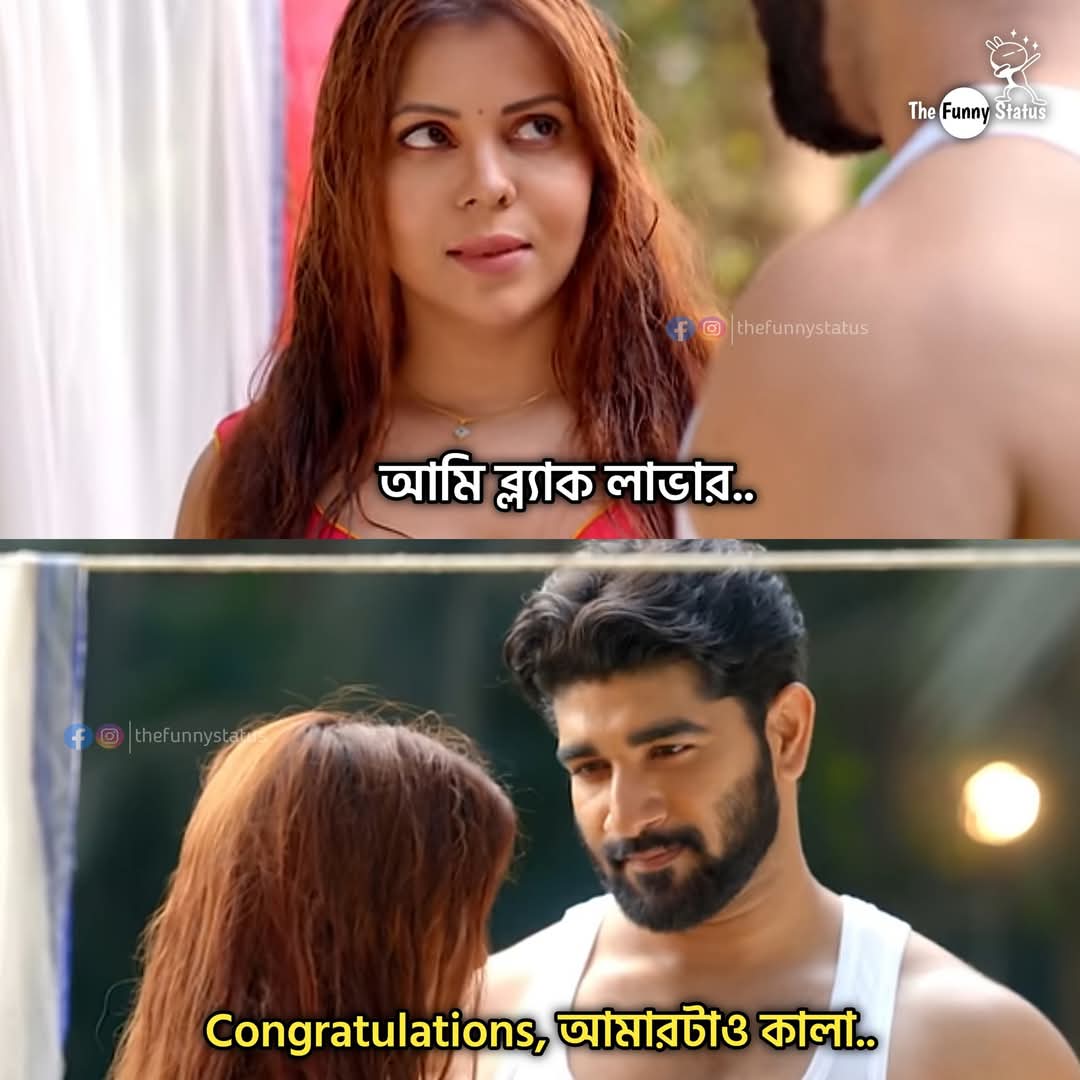
Text: আমি ব্ল্যাক লাভার..Congratulations, আমারটাও কালা..
Label: Hate
Hate category: Personal Offence
Targeted group: Individual